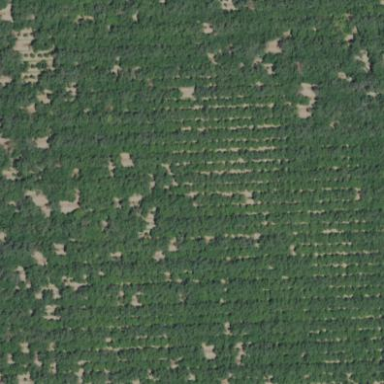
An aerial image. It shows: Almond orchard with rows of almond trees.